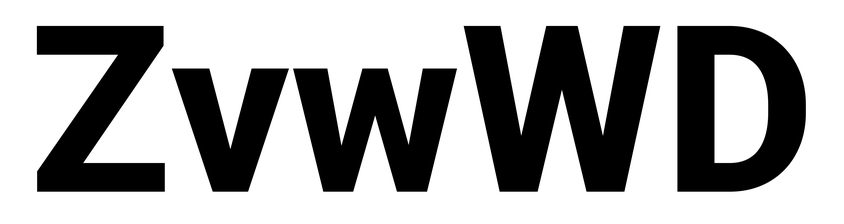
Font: Roboto_ExtraBold